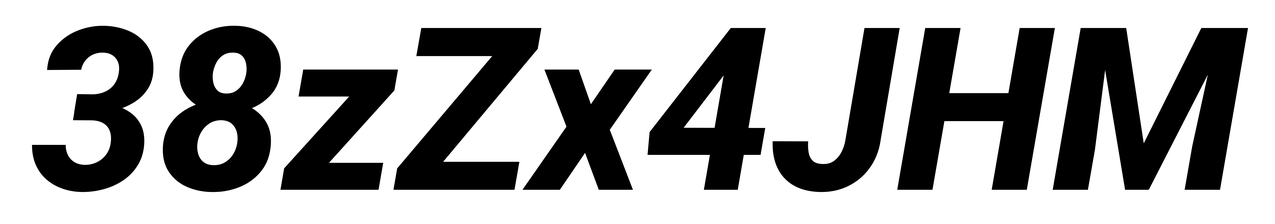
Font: Roboto-Italic_ExtraBold_Italic